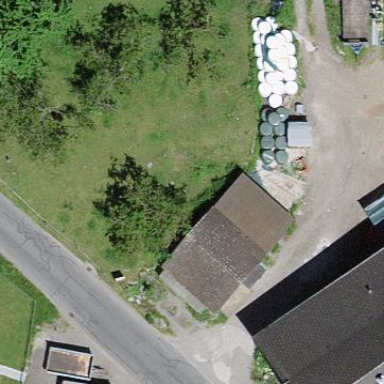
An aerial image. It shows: Garage building.